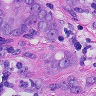
Metastatic tissue present: yes